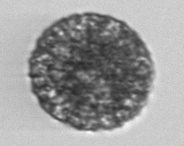
Label: Vicicitus_globosus